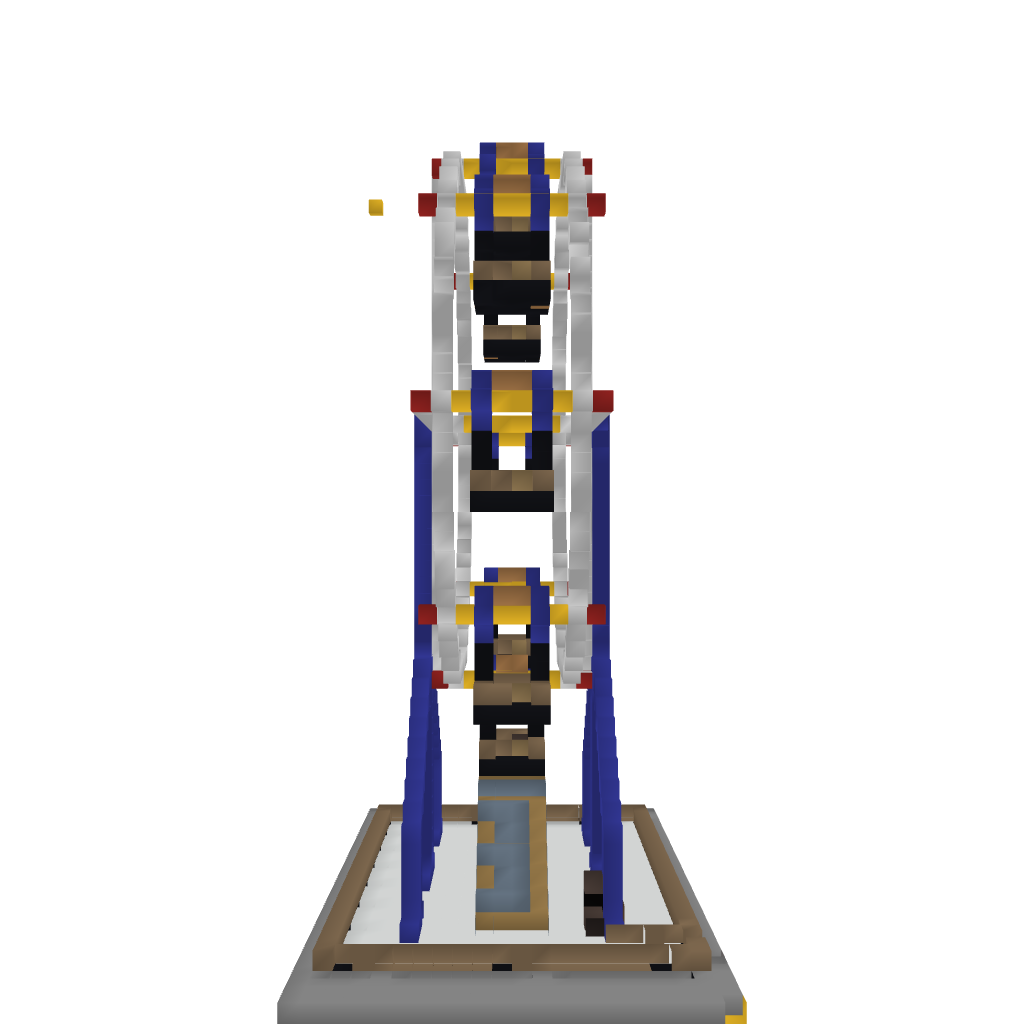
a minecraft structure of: Ferris Wheel